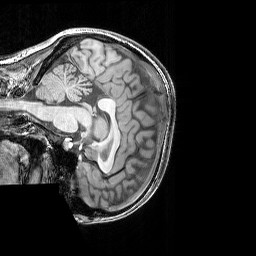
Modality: T1w
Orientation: sagittal
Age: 29
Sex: female
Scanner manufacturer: siemens
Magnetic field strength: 3 T
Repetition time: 1.9 s
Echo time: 0.00444 s